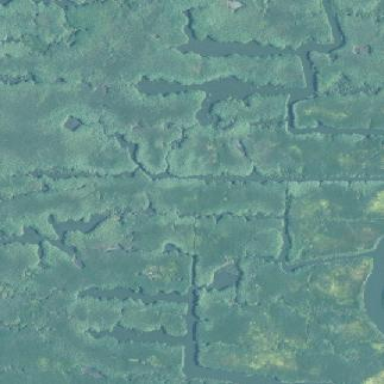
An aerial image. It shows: Wetland area dominated by reedbeds.